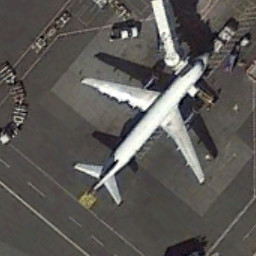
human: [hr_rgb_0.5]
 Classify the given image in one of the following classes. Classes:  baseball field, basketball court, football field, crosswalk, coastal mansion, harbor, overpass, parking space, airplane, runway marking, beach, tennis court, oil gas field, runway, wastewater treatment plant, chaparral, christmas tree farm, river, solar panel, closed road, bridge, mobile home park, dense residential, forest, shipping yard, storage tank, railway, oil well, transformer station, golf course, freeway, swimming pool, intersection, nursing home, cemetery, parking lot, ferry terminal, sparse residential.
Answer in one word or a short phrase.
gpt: airplane